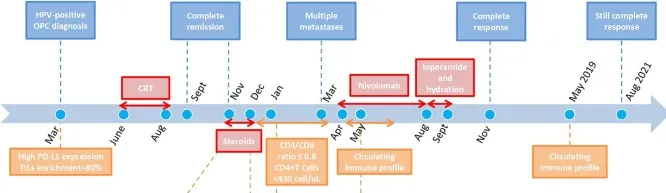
Graphical timeline of case report with key oncologic, neurologic, and immunologic analyses and treatments. Color code for boxes: blue: oncologic history; red: treatments; light green: neurologic history; orange: immunologic analyses results. Every arrow indicates the duration of each treatment/immunologic situation. Dots represent specific key months. The scale is not strictly proportioned to dates.
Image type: chart (chart)